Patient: sex F, age 22
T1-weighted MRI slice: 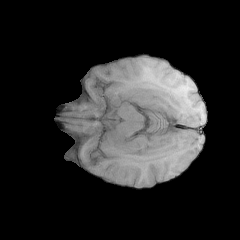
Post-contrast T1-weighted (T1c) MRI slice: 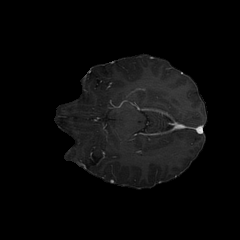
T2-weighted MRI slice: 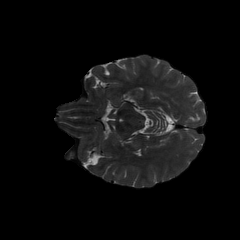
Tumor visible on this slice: no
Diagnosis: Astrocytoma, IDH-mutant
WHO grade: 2